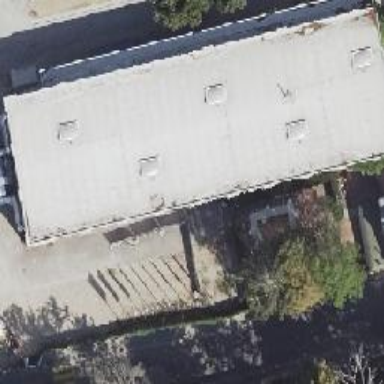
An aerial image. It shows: Commercial building.